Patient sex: M
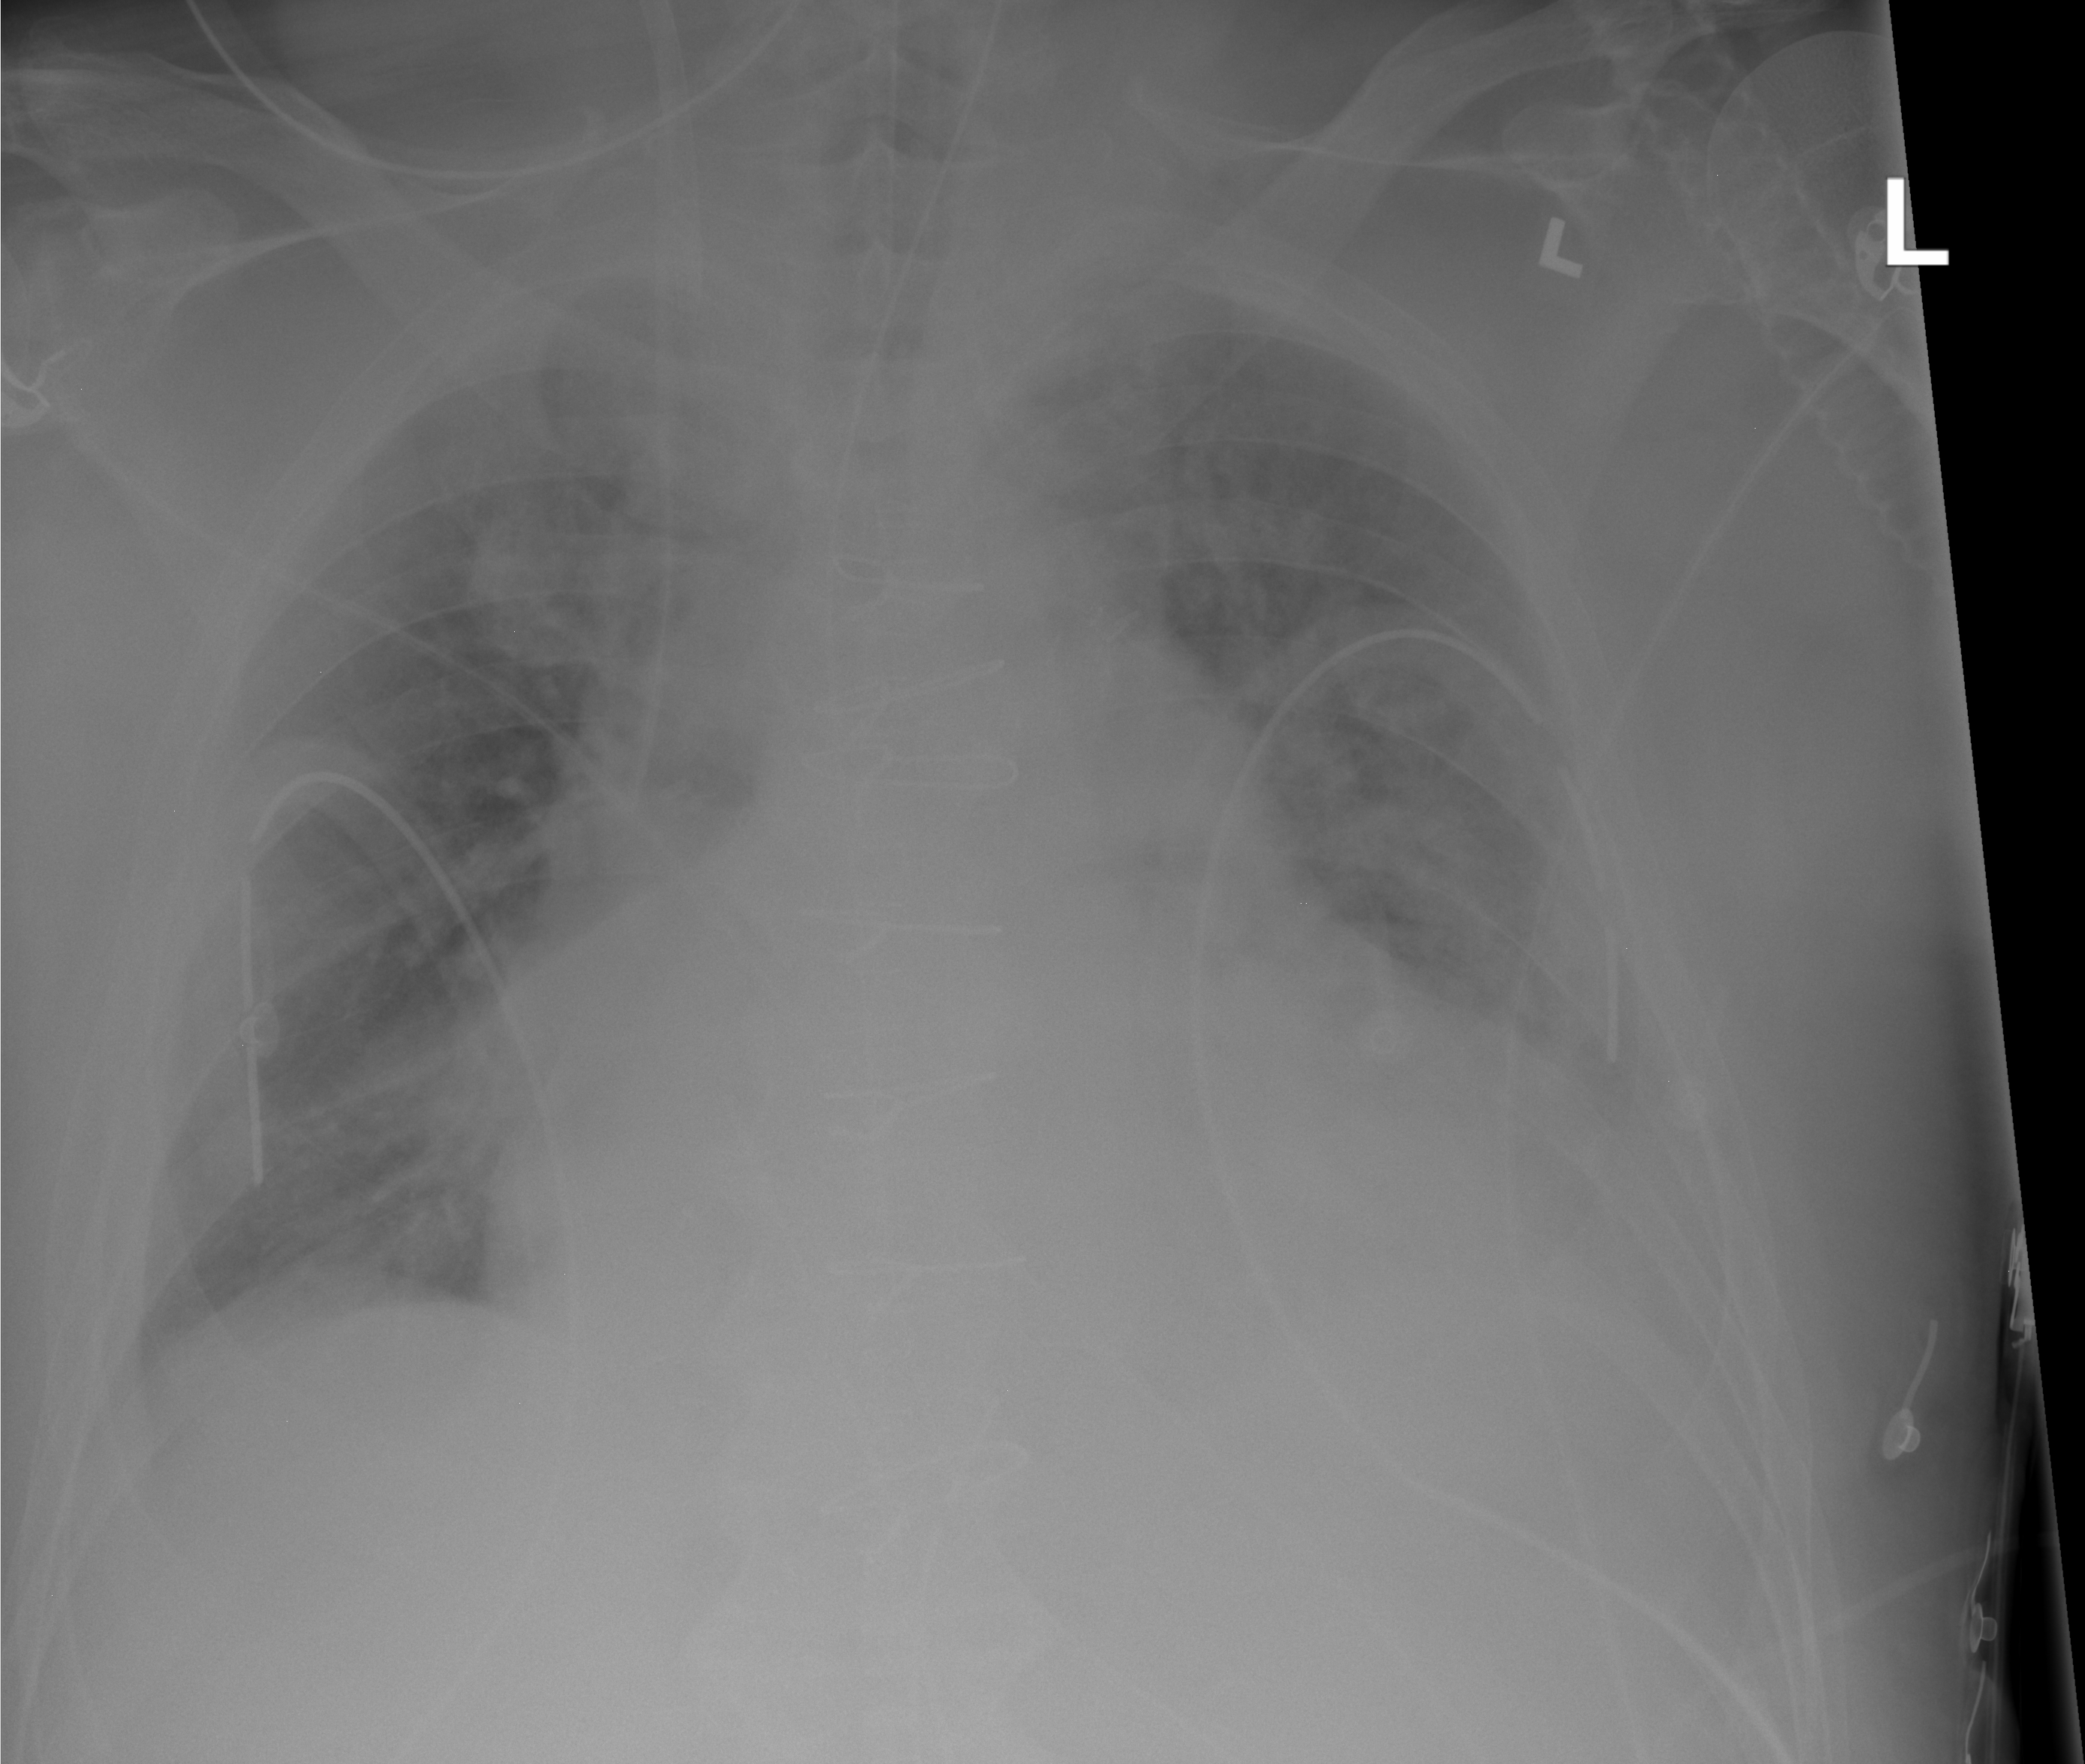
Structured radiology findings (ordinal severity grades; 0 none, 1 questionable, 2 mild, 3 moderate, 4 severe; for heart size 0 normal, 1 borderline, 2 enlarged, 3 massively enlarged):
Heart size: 2
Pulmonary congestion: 2
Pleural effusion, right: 2
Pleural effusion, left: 2
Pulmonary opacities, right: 0
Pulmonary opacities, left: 0
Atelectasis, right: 2
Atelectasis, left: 0